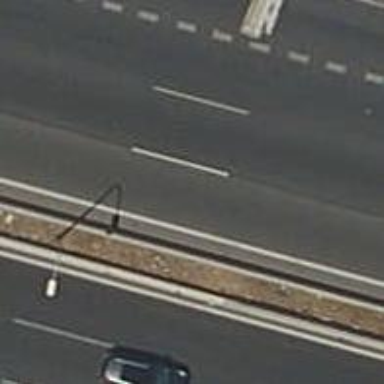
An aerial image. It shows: Jersey wall barrier.